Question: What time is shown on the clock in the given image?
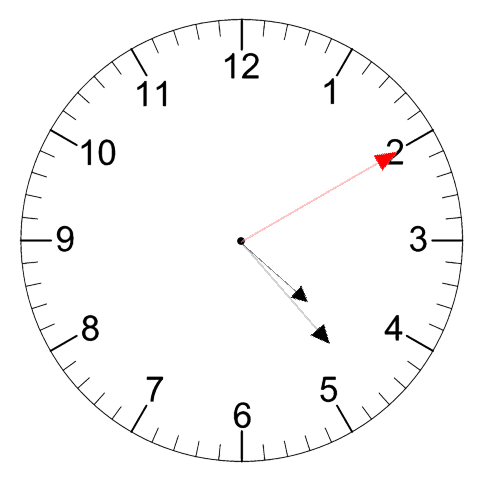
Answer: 04:23:10